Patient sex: M
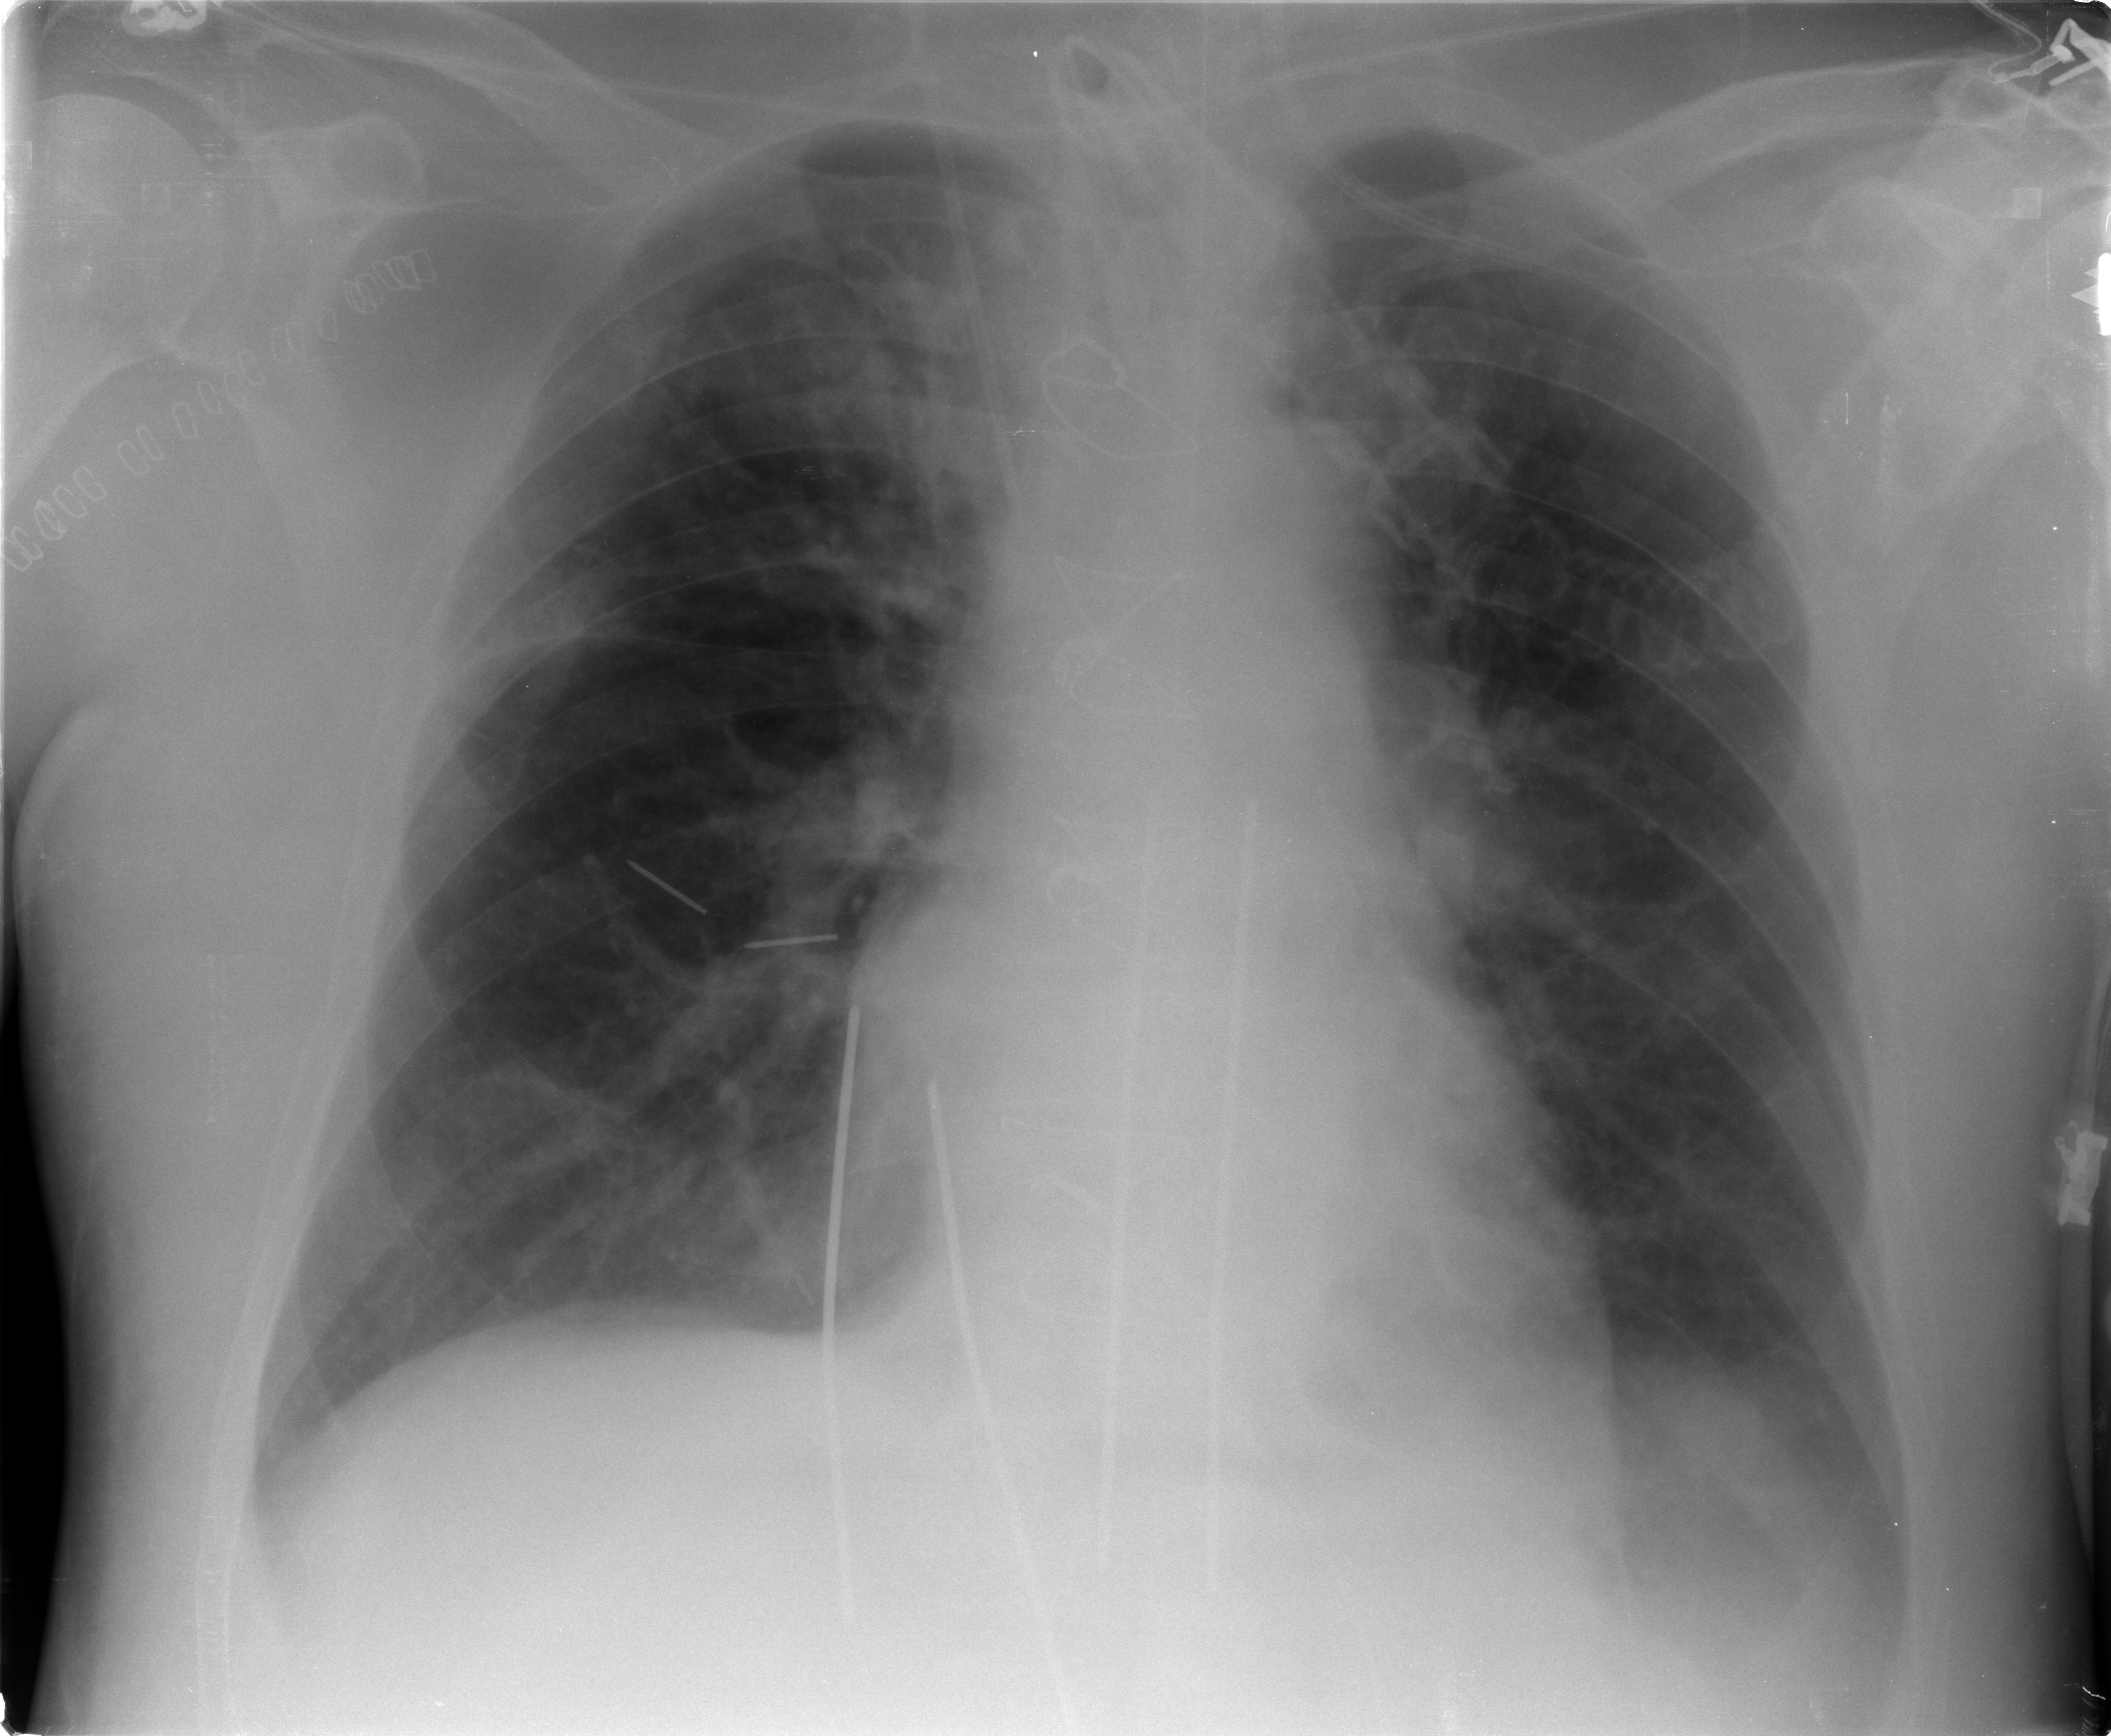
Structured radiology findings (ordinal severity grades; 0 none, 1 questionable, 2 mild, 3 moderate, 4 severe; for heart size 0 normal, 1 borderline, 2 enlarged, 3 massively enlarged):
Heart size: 0
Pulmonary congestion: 2
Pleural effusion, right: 2
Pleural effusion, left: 2
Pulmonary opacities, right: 2
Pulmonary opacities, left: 0
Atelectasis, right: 2
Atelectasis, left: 2